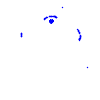
Particle: electron